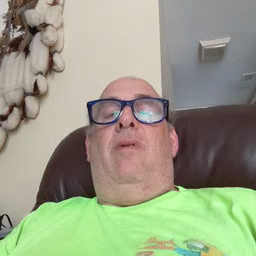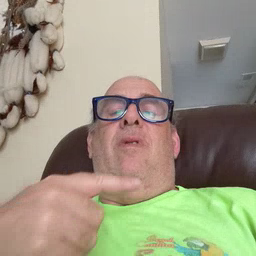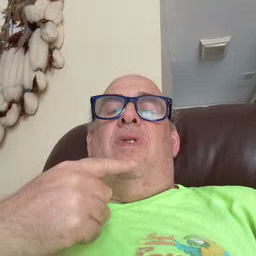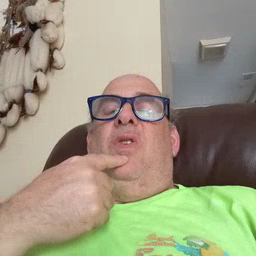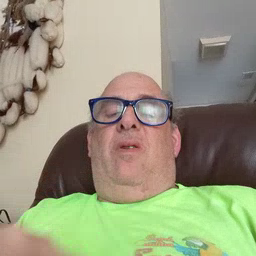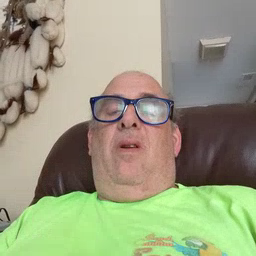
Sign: chin